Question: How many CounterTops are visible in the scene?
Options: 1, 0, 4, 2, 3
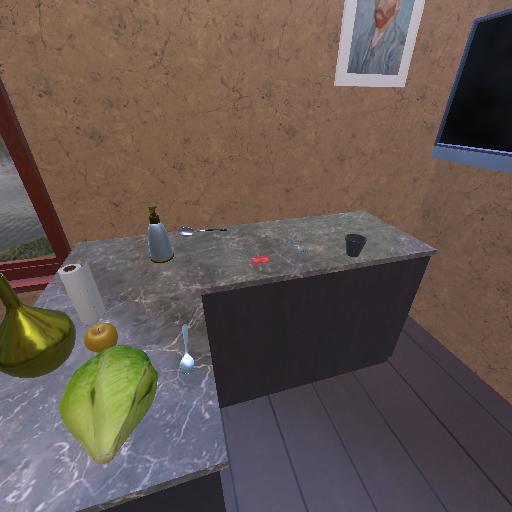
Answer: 1